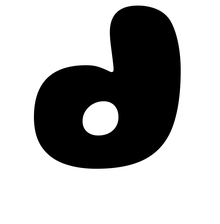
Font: Gluten_ExtraBold